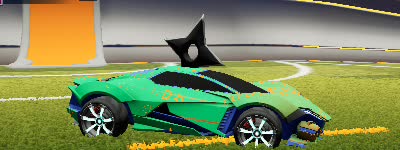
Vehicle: werewolf